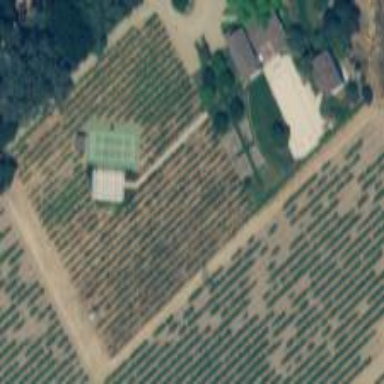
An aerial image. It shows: Vineyard with wine grapes as the main crop.